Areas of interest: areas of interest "Yi Xin Logistics Park"
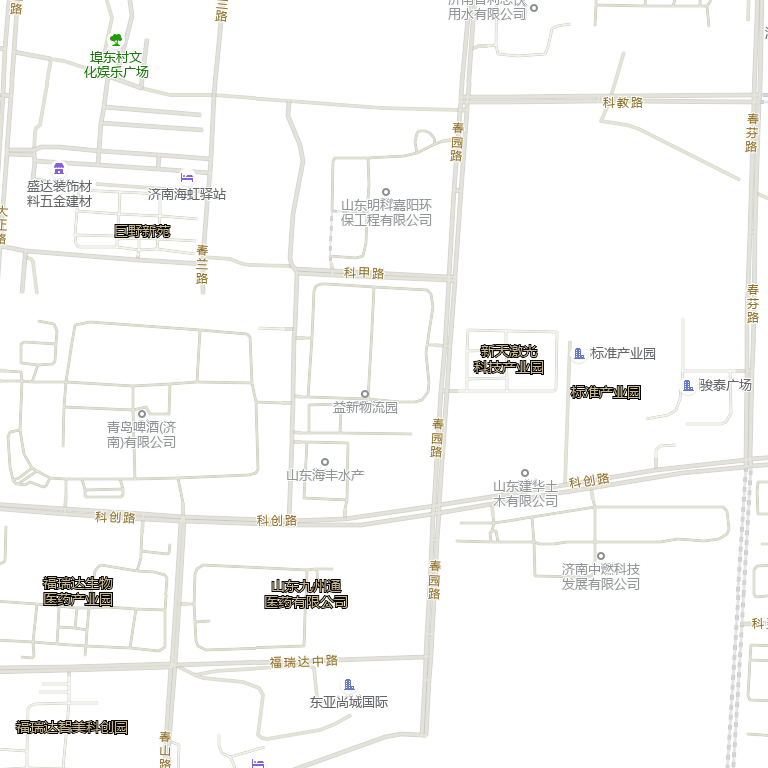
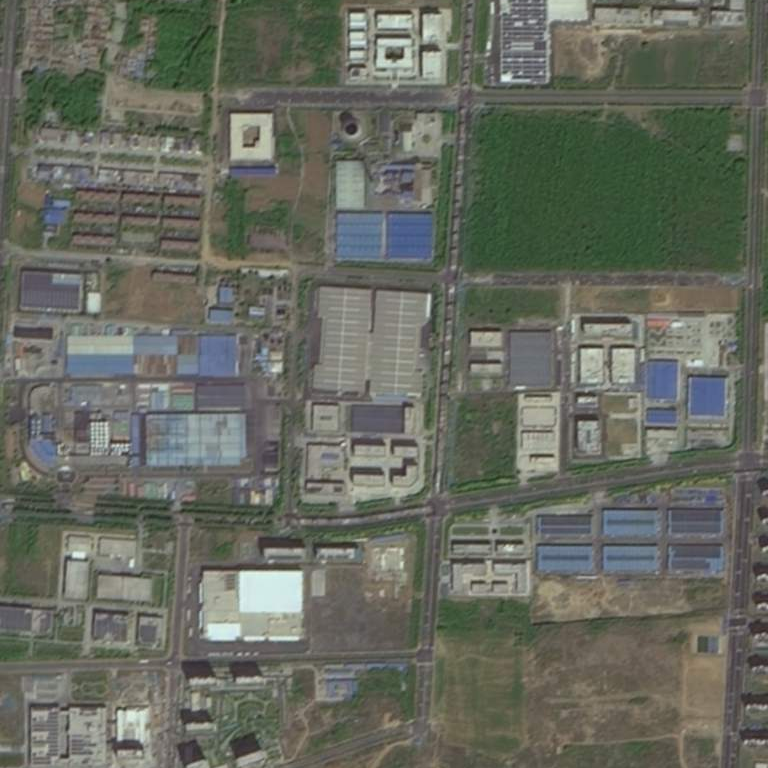